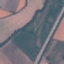
Land use / land cover: Highway